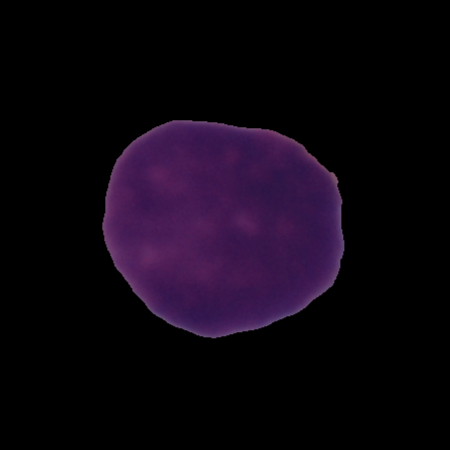
Label: cancer